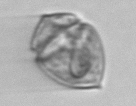
Label: Amphidinium